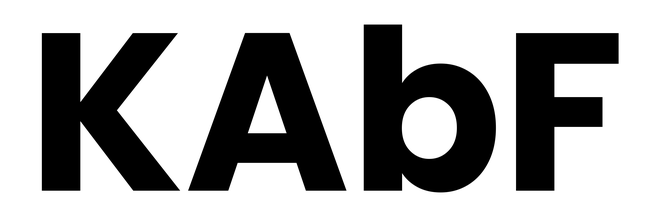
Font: Poppins-Bold